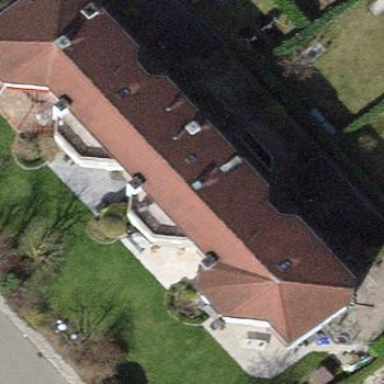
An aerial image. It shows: Hipped roof on apartment building.